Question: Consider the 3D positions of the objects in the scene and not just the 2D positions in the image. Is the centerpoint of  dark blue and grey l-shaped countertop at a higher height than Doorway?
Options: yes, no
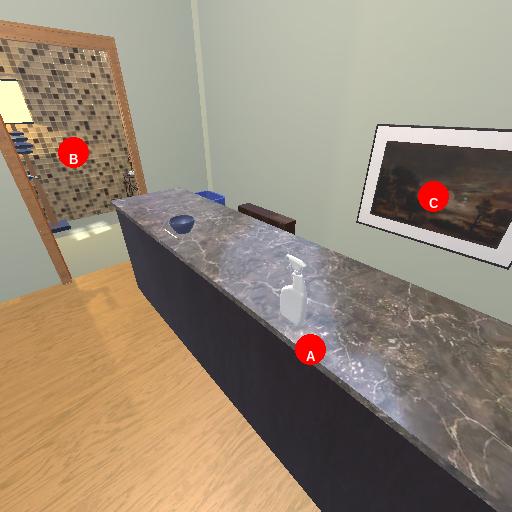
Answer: yes